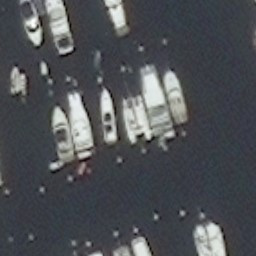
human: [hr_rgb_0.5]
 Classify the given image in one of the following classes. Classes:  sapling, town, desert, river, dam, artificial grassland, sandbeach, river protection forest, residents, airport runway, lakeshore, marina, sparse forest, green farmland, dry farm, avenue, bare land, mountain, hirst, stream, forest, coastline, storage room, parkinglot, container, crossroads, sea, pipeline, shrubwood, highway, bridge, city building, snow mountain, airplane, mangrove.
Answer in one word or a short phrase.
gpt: marina